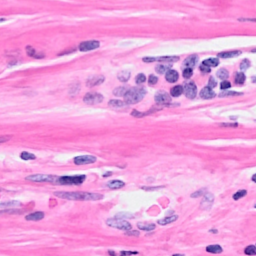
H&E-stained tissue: Breast